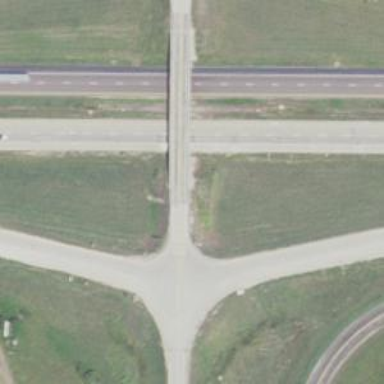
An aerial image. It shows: Secondary road with bridge.